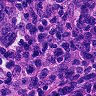
Metastatic tissue present: yes